A bearing vibration time series has been folded into this square grayscale image, one row per segment of consecutive samples. Determine the bearing's health state. Answer with exactly one of: normal, inner_race, outer_race, ball.
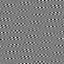
Answer: outer_race